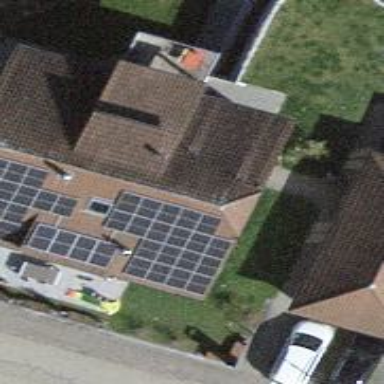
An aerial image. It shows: Solar power generator using photovoltaic panels.